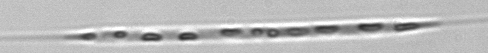
Label: Rhizosolenia